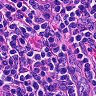
Metastatic tissue present: no